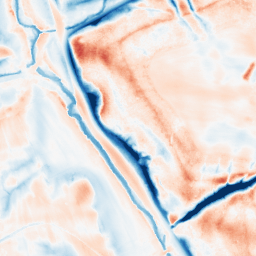
Category: trend_removal
Decomposition family: local_polynomial
Decomposition parameters: window_size: 31
degree: 1
Upsampling method: quartic
Upsampling parameters: scale: 2
Upsampling scale: 2